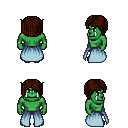
a pixel art fantasy rpg character, male body template, orc, green skin, overskirt, red pants, brown pageboy hairstyle, brown slippers, four views (front, back, left, right), 2x2 character sprite sheet, small pixel art, hard edges, no anti-aliasing